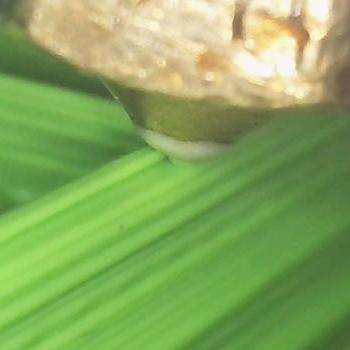
Flow rate: 84%